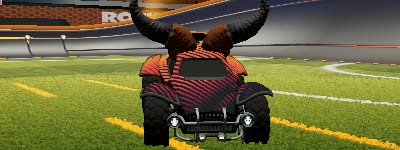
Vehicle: octane